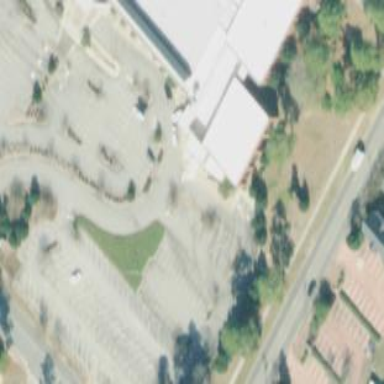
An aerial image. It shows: Paved parking area.